Field crop: maize
Growth stage: 2
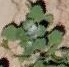
Species: chenopodium